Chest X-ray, AP view. Patient: 47 years old, sex F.
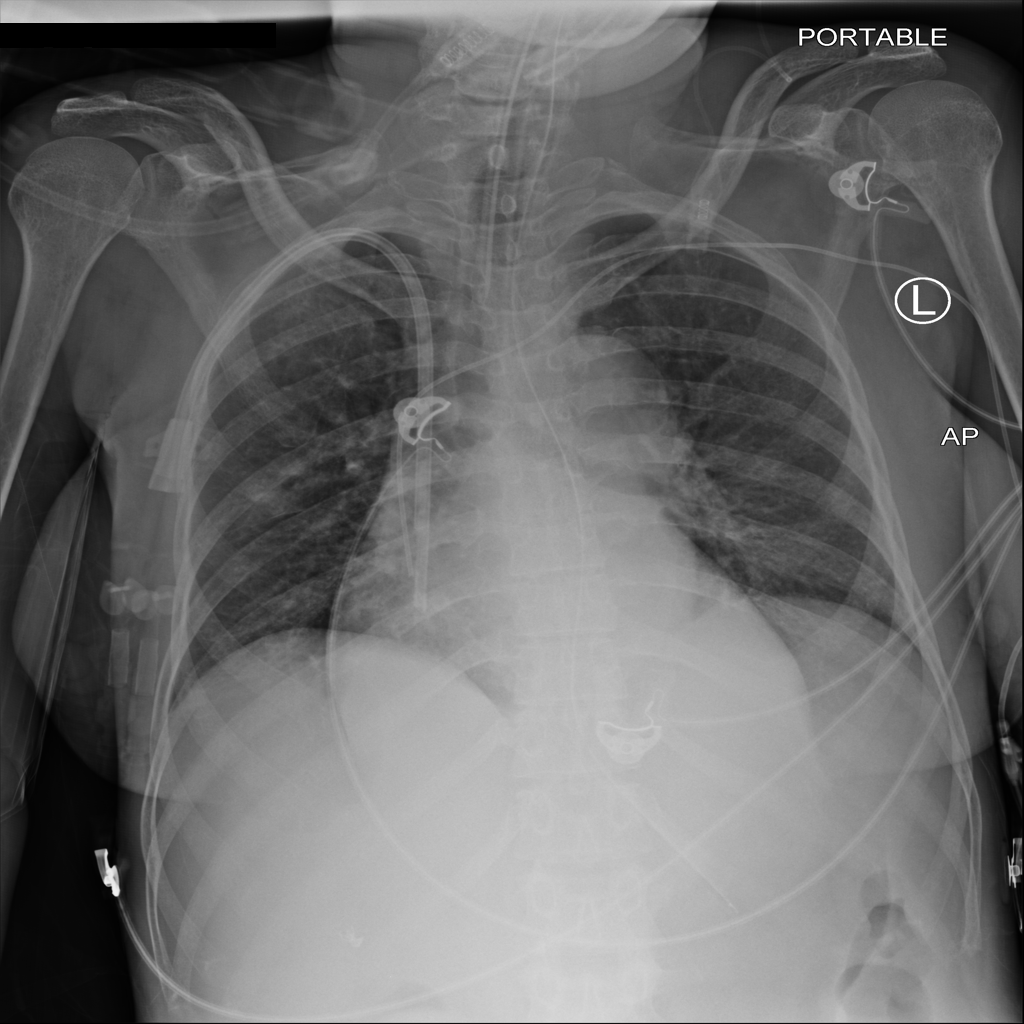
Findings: No Finding